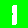
Digit: 1